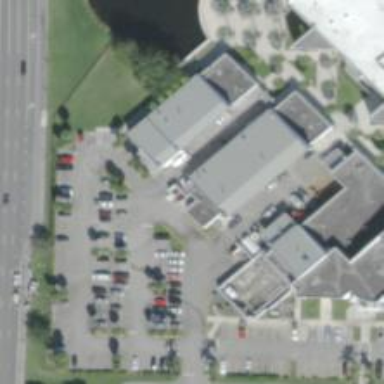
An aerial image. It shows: College building.